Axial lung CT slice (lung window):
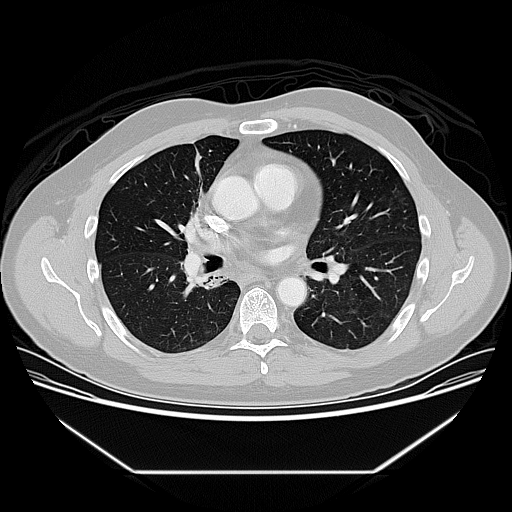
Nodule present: no